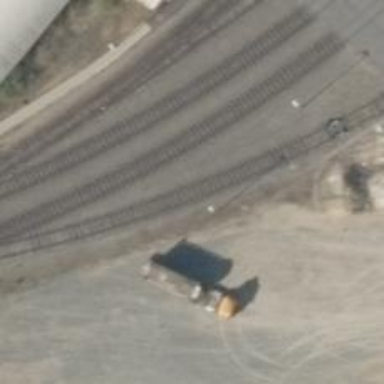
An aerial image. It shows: Railway yard.